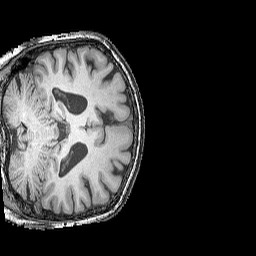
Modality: T1w
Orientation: coronal
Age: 63
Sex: female
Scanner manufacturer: siemens
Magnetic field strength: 3 T
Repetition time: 2.25 s
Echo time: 0.00411 s